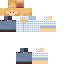
A male human skin with medium skin, wearing blonde long hair dressed in a blue tshirt and brown pants, featuring a closed mouth.